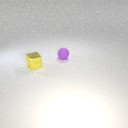
small purple rubber sphere to the right of small yellow metal cube